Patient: sex F, age 77
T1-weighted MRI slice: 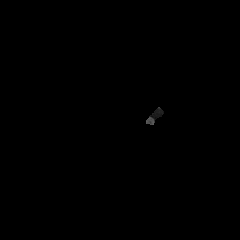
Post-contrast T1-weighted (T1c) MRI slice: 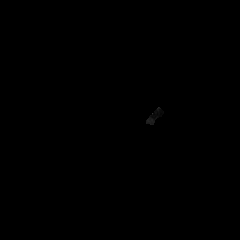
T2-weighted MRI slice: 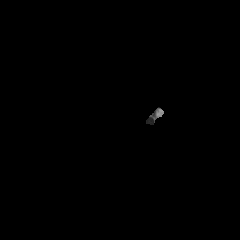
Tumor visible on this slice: no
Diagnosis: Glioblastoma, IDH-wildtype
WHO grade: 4